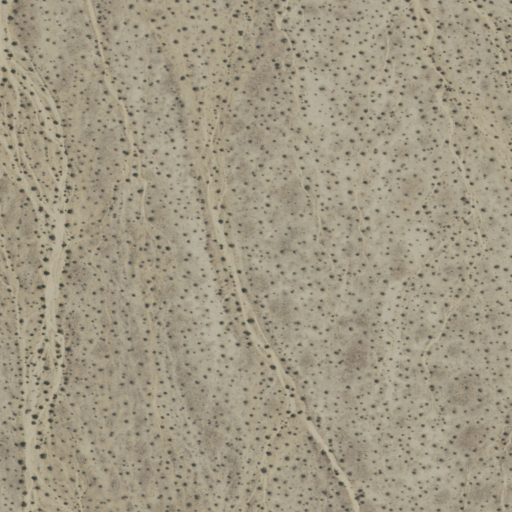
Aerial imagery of depression(s) in California named Pinto Basin containing barren land and shrub